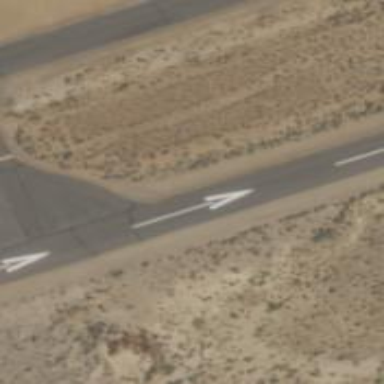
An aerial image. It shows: Displaced threshold on airport runway.